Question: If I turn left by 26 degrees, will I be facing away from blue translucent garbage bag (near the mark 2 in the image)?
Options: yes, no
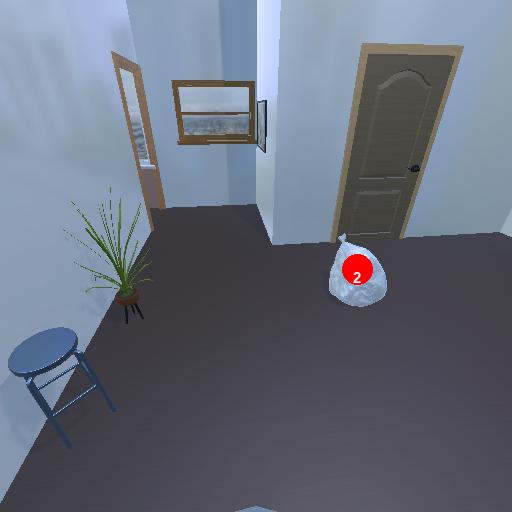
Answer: yes